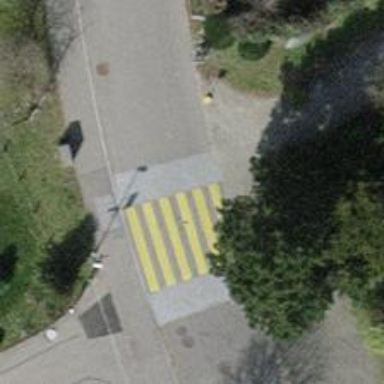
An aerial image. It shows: Uncontrolled crossing on the road with bump for traffic calming.